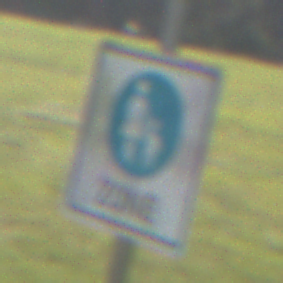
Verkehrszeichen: BeginnFussgaengerzone
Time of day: MorningAfternoon
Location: Outdoor (Nature)
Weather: PartlyCloudy
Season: NotSpecified
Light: Natural